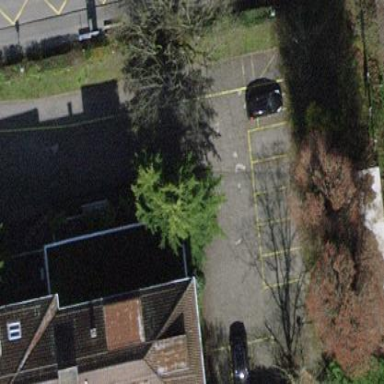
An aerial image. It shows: Street-side parking area.